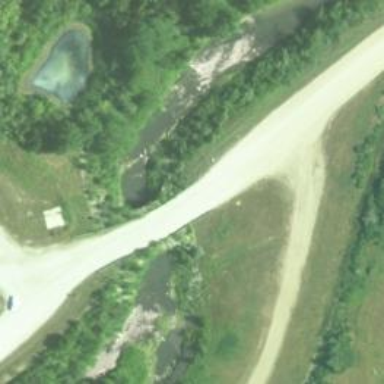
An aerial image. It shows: Culvert tunnel passing under river.